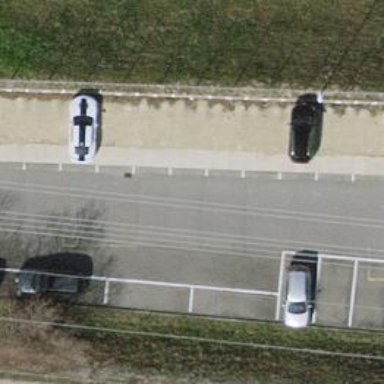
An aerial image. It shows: Parking aisle designated as service road.